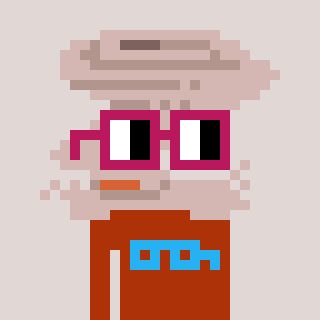
a pixel art character with square dark red glasses, a tornado-shaped head and a hotbrown-colored body on a warm background